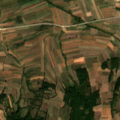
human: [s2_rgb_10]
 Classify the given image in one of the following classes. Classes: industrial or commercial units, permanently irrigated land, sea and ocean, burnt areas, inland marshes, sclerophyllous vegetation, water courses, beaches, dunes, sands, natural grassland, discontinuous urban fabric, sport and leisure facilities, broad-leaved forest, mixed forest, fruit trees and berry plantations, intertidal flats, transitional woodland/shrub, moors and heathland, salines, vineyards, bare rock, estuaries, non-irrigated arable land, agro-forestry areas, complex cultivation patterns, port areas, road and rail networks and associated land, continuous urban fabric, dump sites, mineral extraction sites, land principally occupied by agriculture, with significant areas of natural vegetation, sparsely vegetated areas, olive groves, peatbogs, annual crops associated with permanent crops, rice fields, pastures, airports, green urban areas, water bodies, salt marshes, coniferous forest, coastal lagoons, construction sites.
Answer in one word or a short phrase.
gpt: non-irrigated arable land, land principally occupied by agriculture, with significant areas of natural vegetation, broad-leaved forest